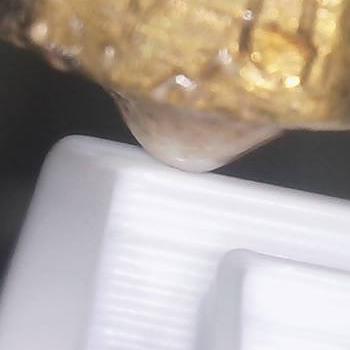
Flow rate: 188%